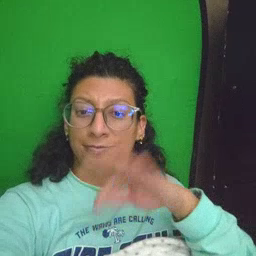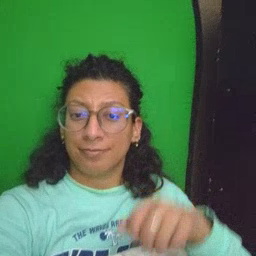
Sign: frenchfries